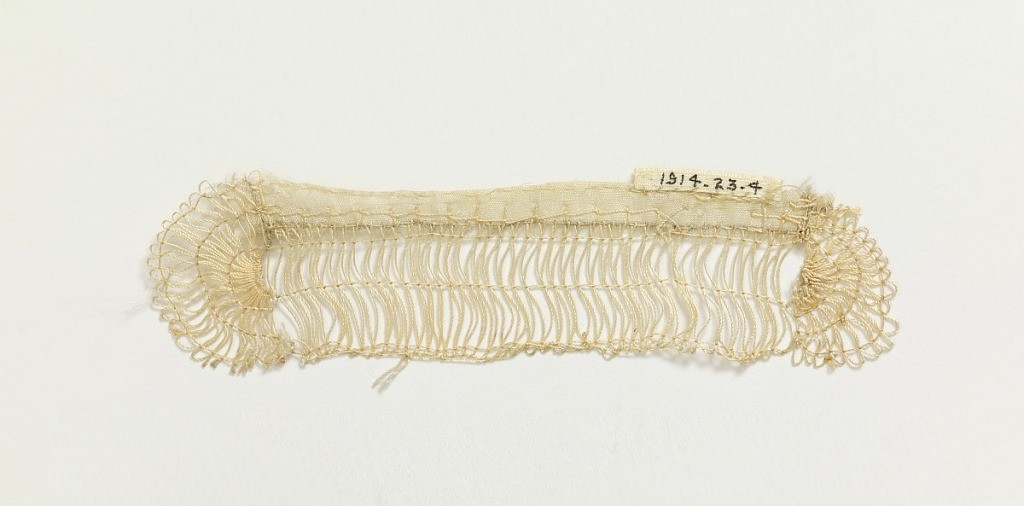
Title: Sample
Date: early 20th century
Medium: silk Technique: knotted hairpin lace
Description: Lace fragment in a radiating linear design attached to narrow silk border.